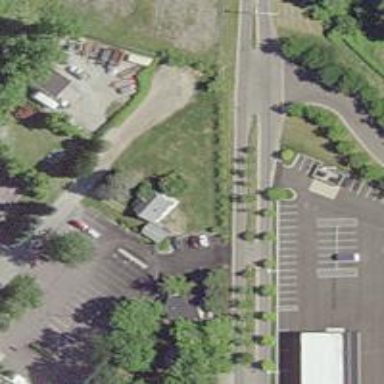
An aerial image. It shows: Tertiary_link road with asphalt surface.